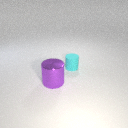
small cyan rubber cylinder behind large purple metal cylinder